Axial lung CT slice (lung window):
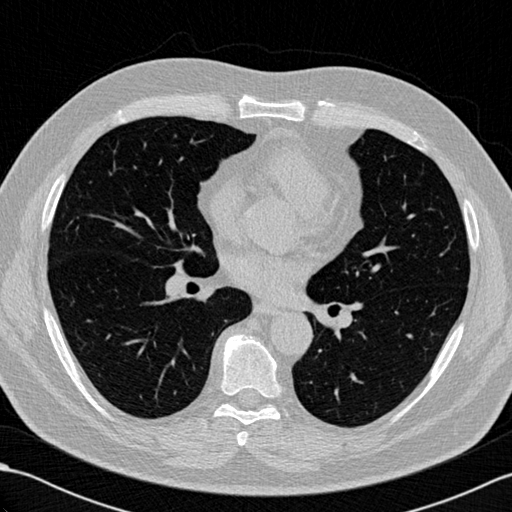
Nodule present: no